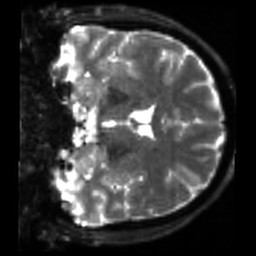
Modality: sbref
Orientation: coronal
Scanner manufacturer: siemens
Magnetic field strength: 3 T
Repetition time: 4 s
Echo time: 0.0594 s